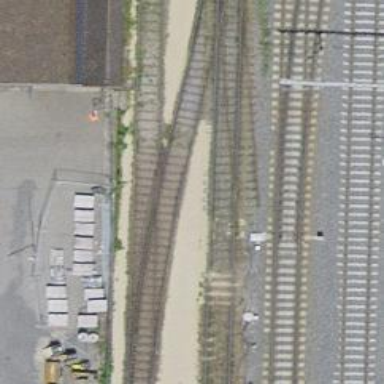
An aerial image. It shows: Single track railway in yard.